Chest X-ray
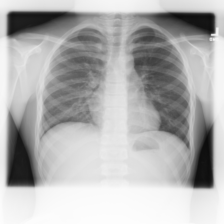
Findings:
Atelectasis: negative
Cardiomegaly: negative
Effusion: negative
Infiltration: negative
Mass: negative
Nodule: negative
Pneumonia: negative
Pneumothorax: negative
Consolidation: negative
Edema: negative
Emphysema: negative
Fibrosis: negative
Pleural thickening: negative
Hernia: negative